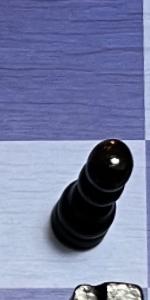
Label: Pawn_Black